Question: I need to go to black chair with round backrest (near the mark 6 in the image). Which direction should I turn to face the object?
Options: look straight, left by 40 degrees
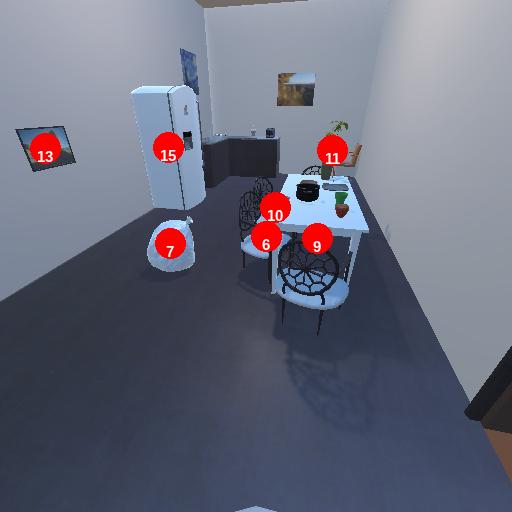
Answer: look straight